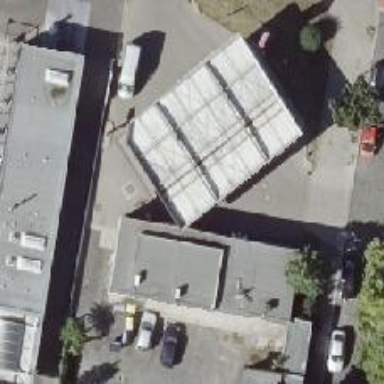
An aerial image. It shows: Fuel station.